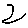
Label: moon